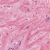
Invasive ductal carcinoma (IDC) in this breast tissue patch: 0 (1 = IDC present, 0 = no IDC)